Field crop: maize
Growth stage: 2
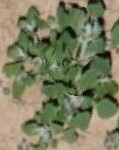
Species: chenopodium